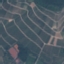
Land use / land cover class: PermanentCrop